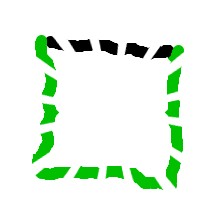
Shape: square